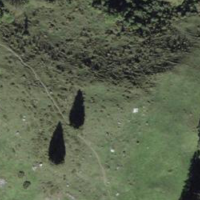
EUNIS habitat code: 48
Species observed at this site:
Euphorbia cyparissias
Astrantia major
Silene dioica